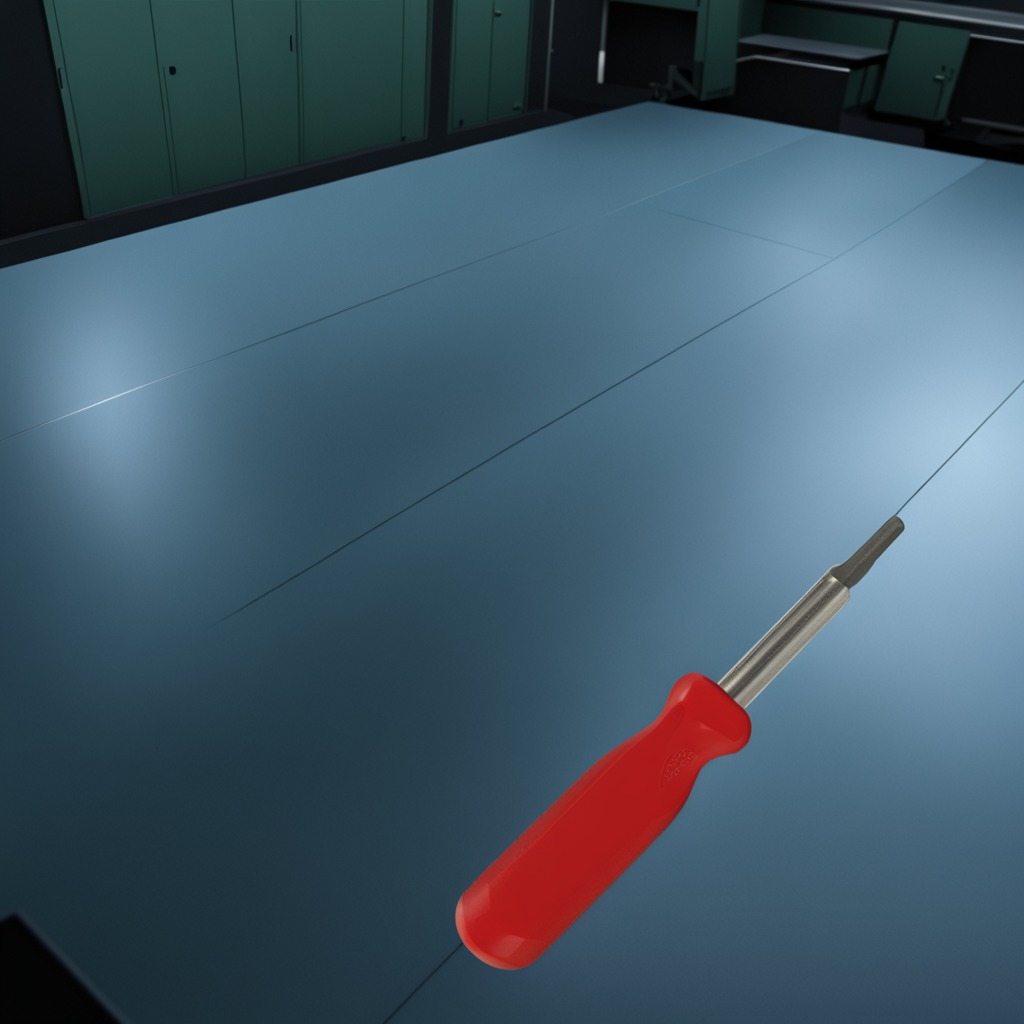
A screwdriver lies on the table in a railway signal maintenance room.